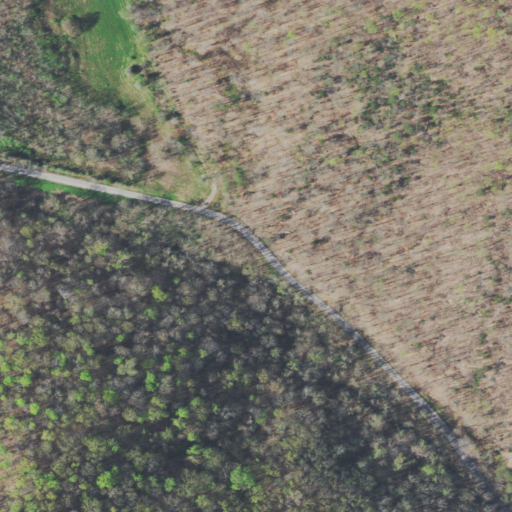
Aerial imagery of gap in Tennessee named Guinn Narrows containing deciduous forest, open development, and pasture